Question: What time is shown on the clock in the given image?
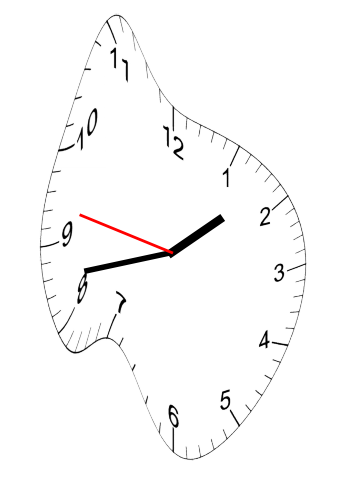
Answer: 01:42:47